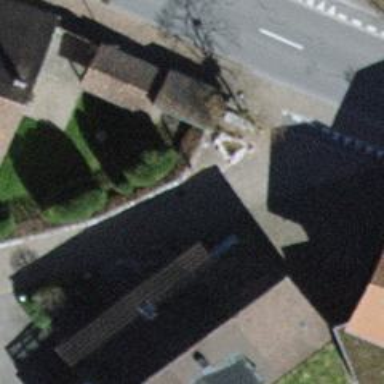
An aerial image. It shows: Residential road with sett surface.